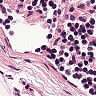
Metastatic tissue present: no